Field crop: maize
Growth stage: 2
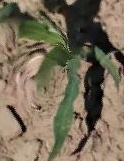
Species: maize